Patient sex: M
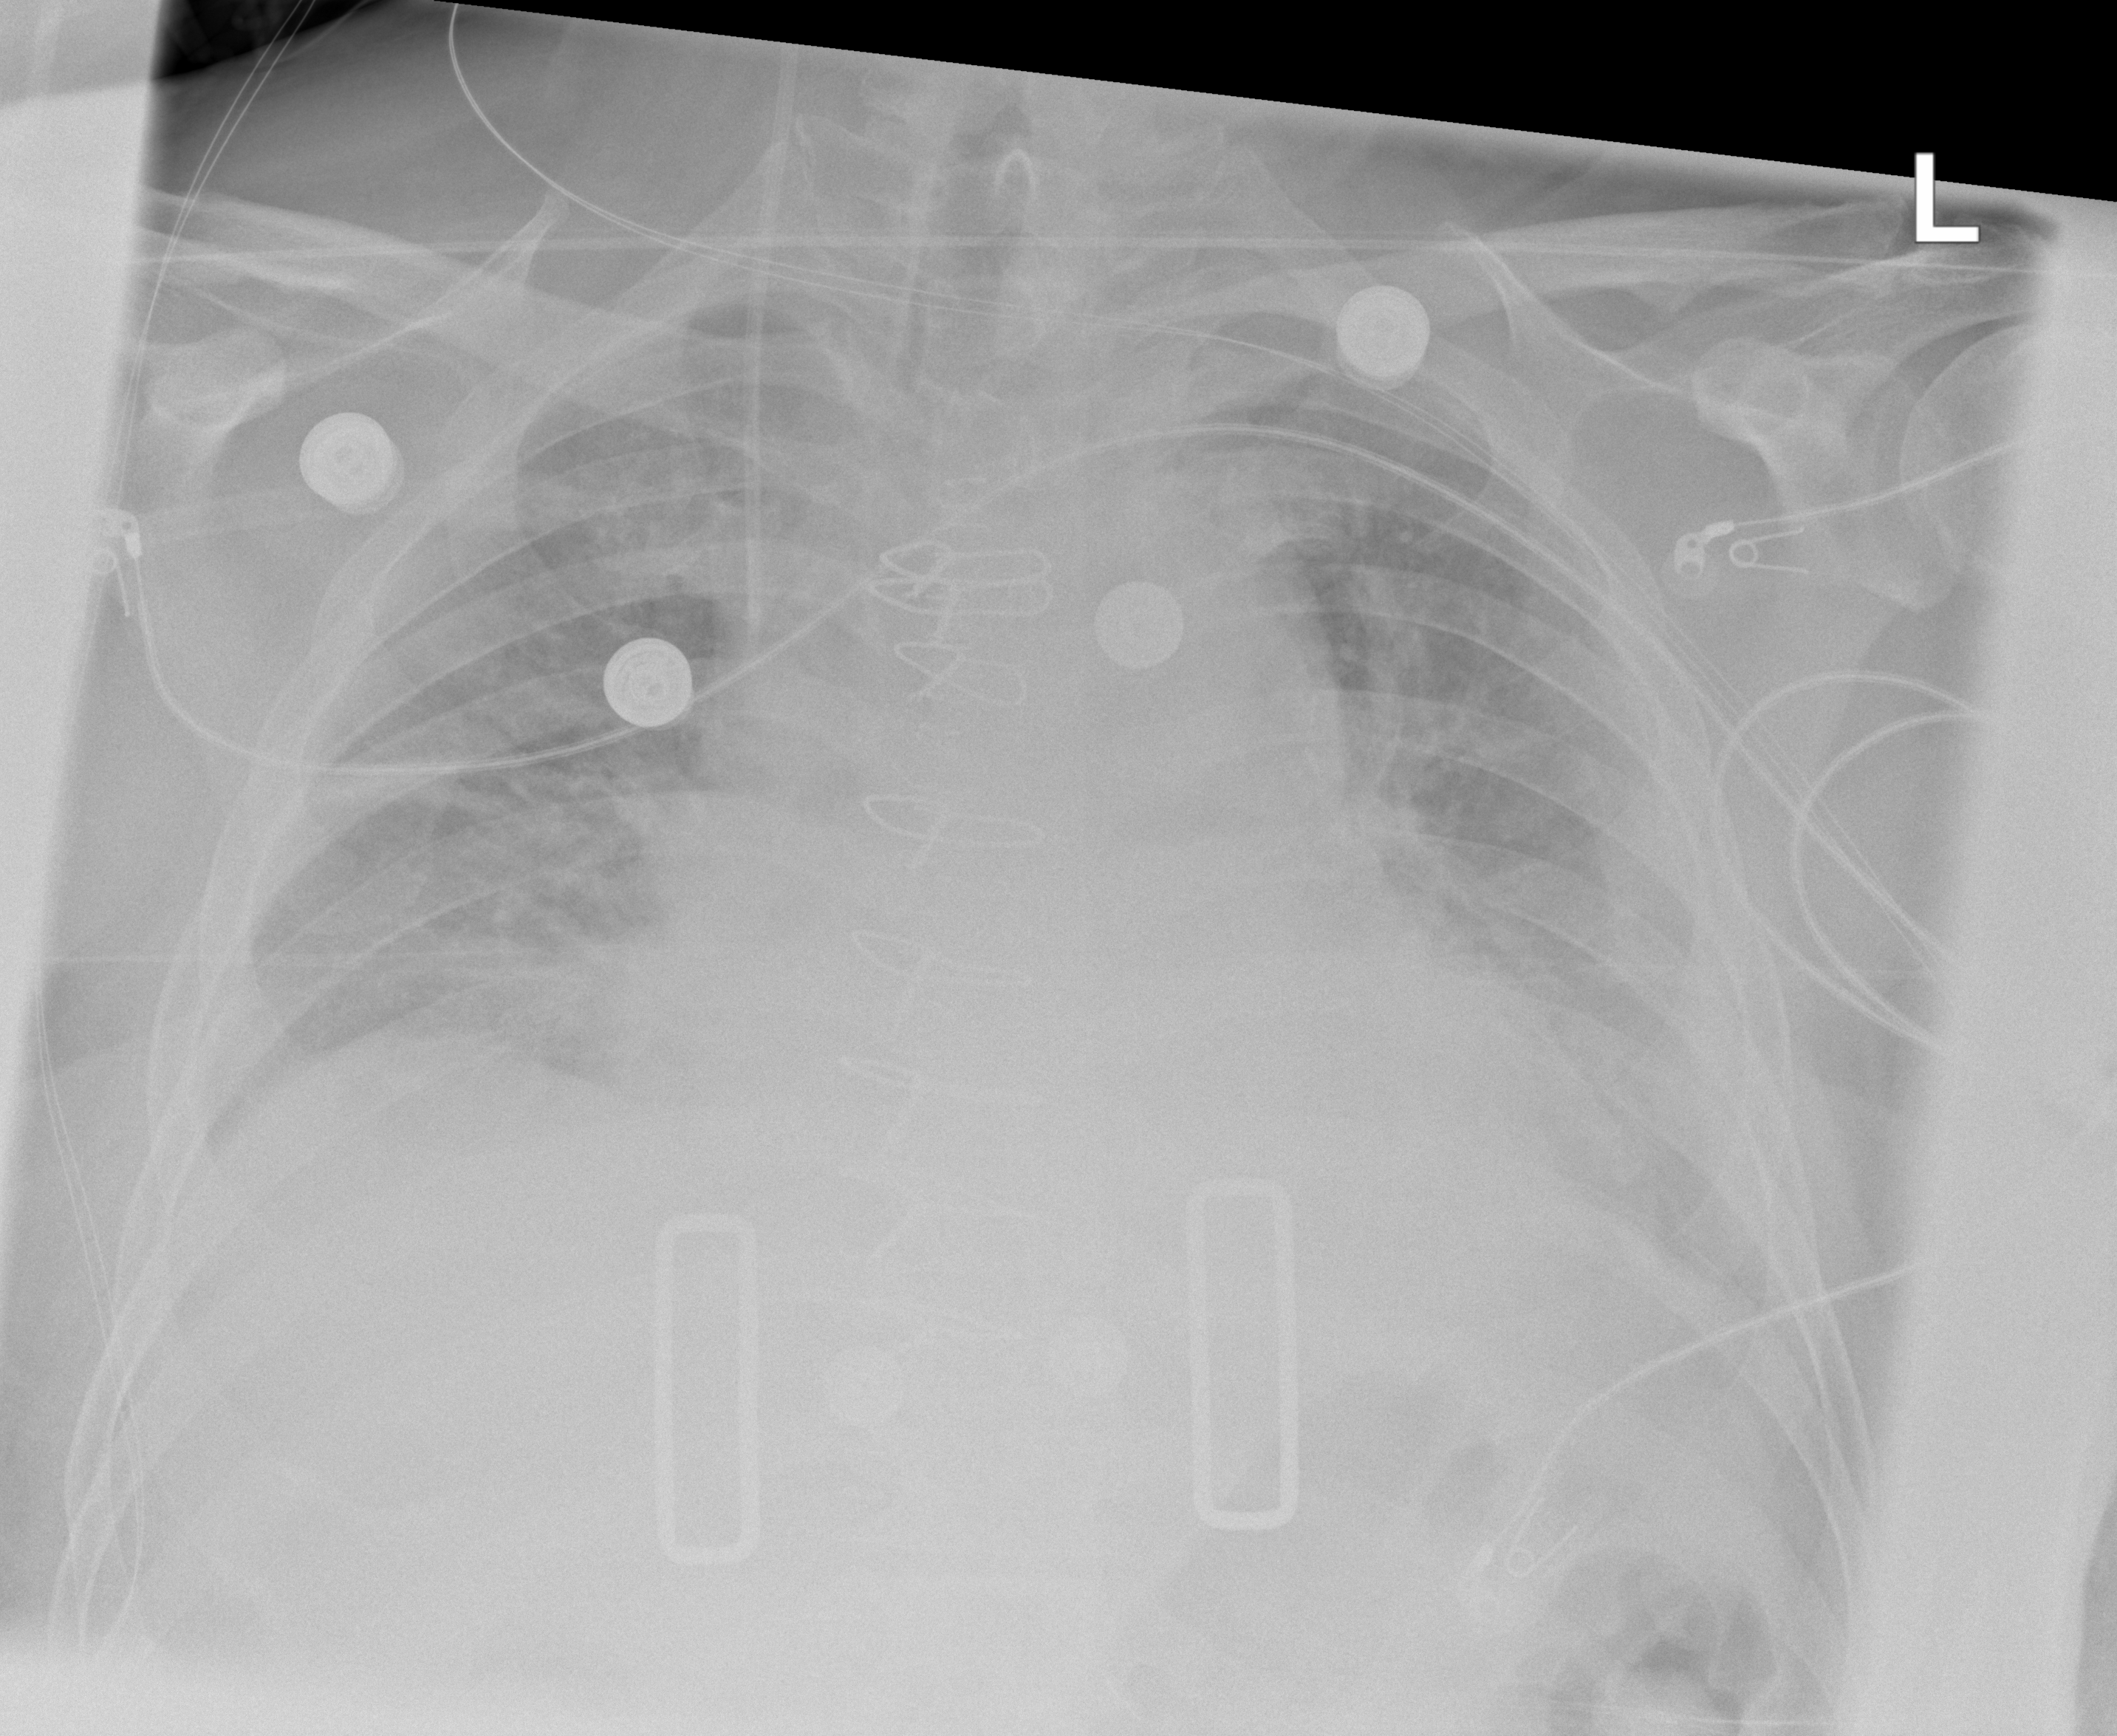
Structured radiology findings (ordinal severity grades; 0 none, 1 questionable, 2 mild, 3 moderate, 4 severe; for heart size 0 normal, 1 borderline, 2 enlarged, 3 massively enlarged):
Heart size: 2
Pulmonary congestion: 2
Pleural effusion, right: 2
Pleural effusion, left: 2
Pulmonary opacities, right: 0
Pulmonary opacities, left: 0
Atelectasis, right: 2
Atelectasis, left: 2